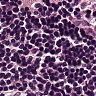
Metastatic tissue present: no